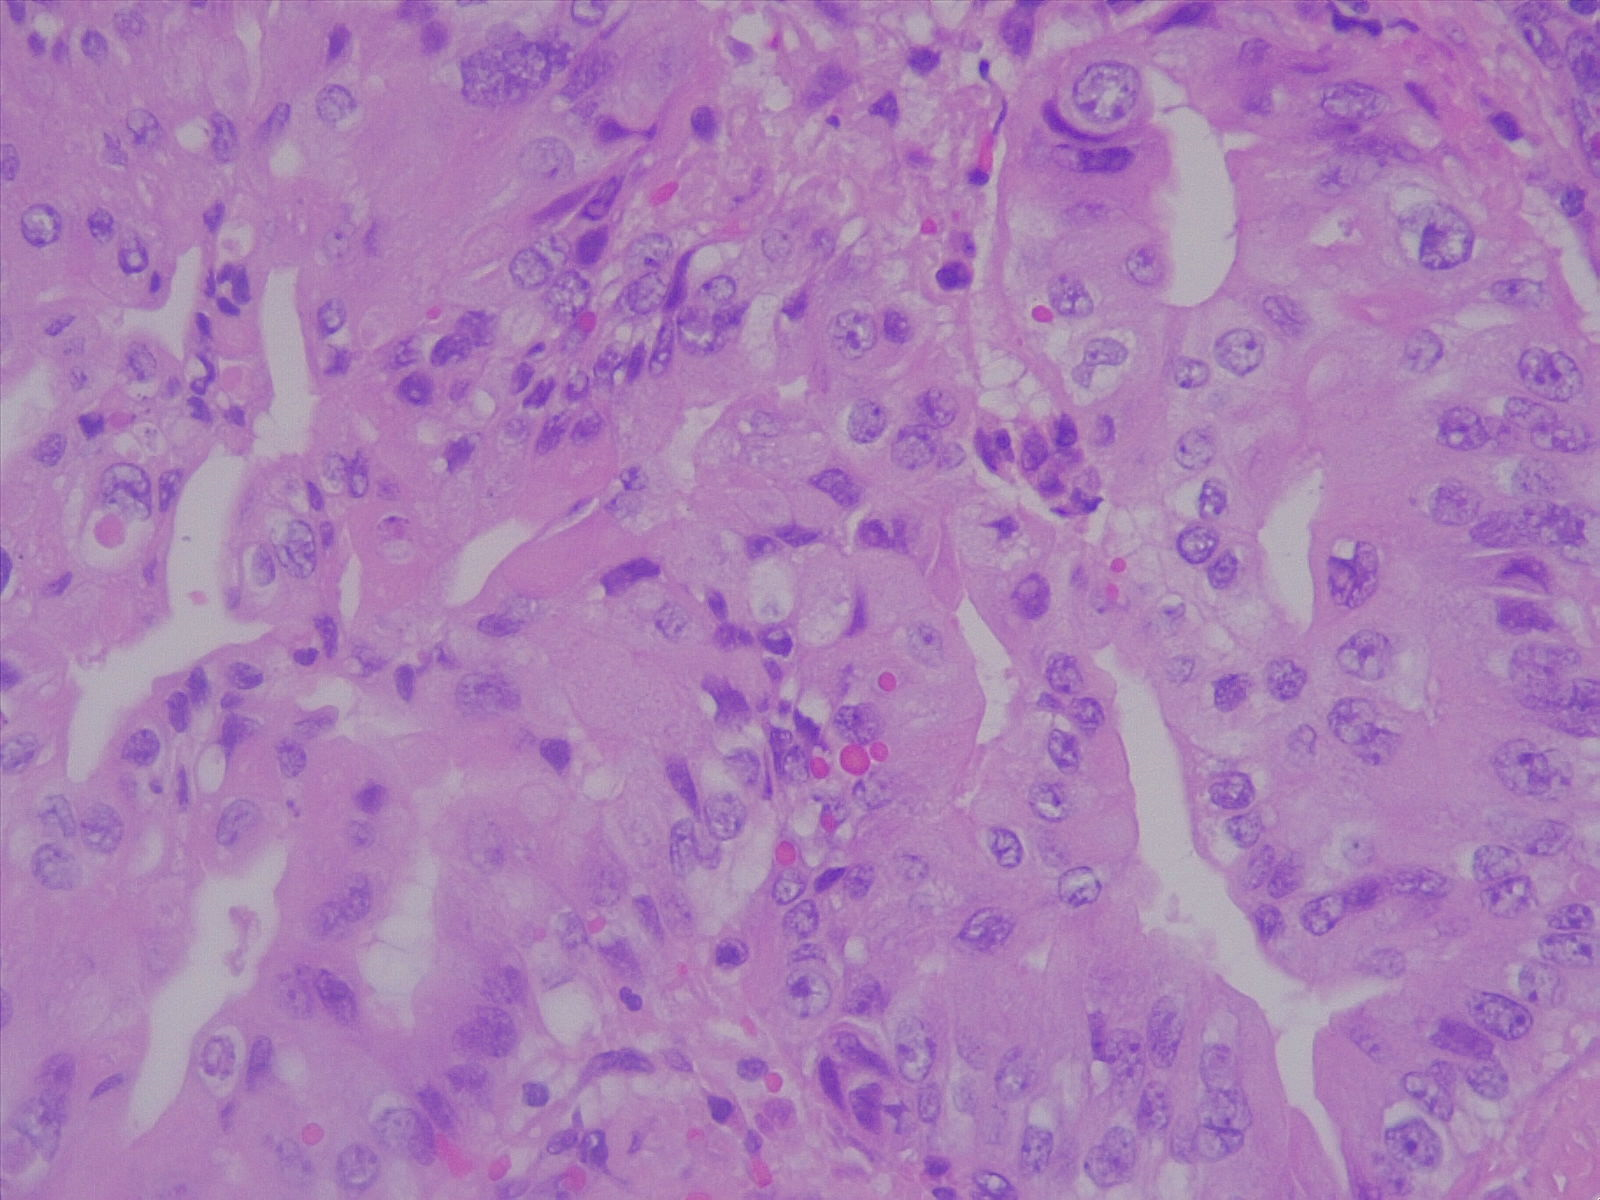
Label: lung adenocarcinoma, moderately differentiated